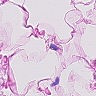
Metastatic tissue present: no